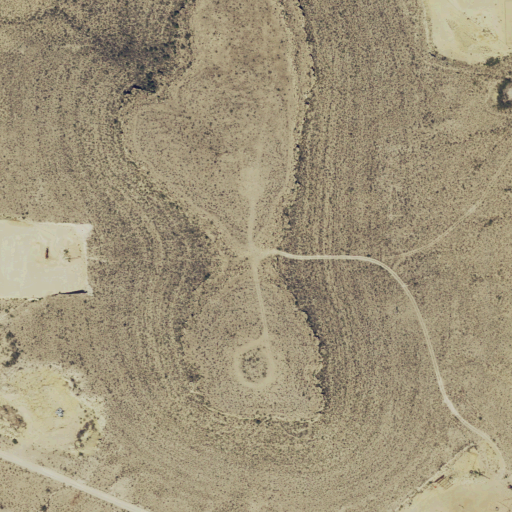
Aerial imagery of mountain in Texas named Flat Top containing shrub, open development, and barren land